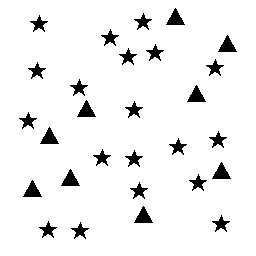
Squares: 0
Triangles: 9
Stars: 19
Total shapes: 28